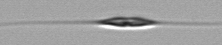
Label: Cylindrotheca